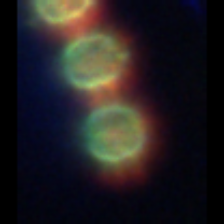
Taxon: Stephanopyxis
Group: Diatoms